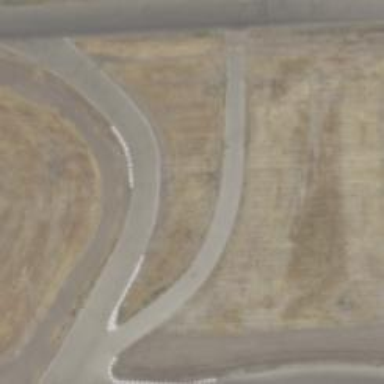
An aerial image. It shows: Asphalt raceway designed for motor sports.